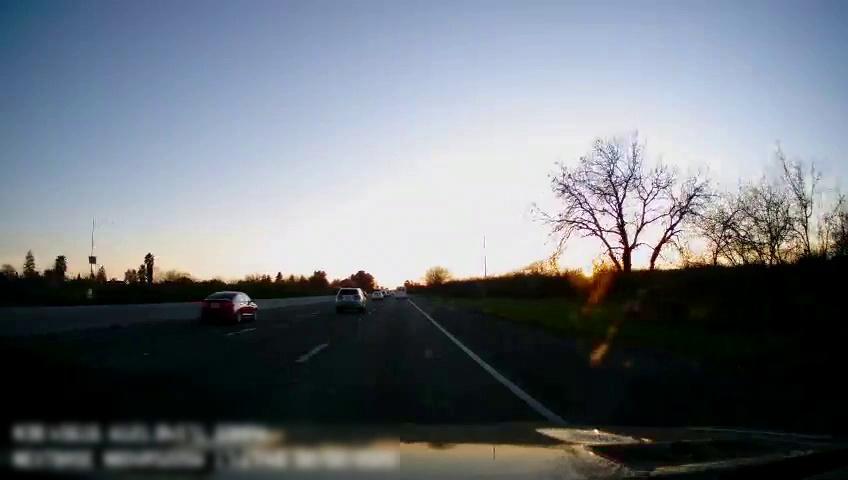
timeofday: Dusk/Dawn/Twilight
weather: Sunny
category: Drivable Space
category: Vehicles | Other LV
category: Vehicles | Car
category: Vehicles | SUV
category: Vehicles | Car
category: Lanes | Current Lane
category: Lanes | Alternate Lane
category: Lanes | Alternate Lane